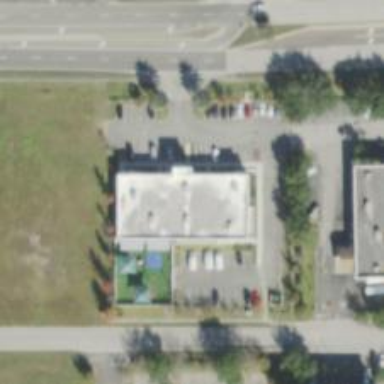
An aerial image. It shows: Kindergarten.